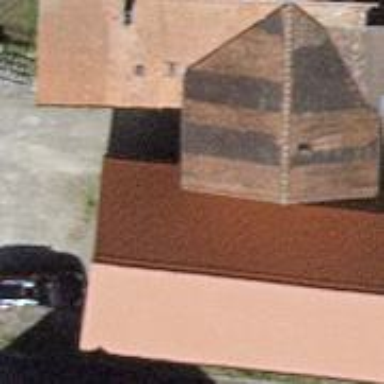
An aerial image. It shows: Shed building.